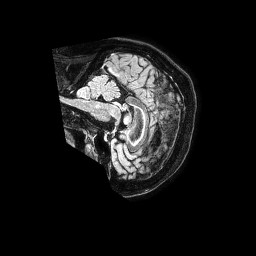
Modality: FLAIR
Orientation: sagittal
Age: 58
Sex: female
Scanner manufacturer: philips
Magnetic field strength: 1.5 T
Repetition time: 4.8 s
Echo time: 0.3 s